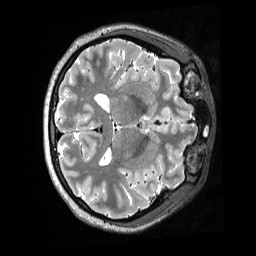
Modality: T2w
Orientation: axial